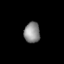
Tissue: lung
Cell type: T cells
Senescence score: 0.2186
Nuclear area (px): 326
Mean DAPI intensity: 137.828